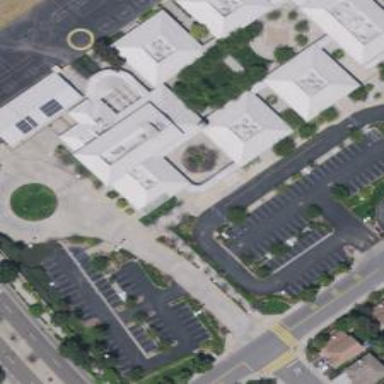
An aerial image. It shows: School.